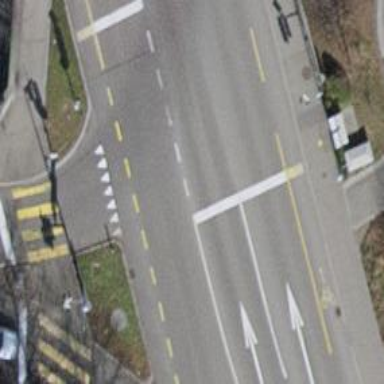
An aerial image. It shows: Secondary road with asphalt surface and bridge. It has separate cycleway and sidewalk.